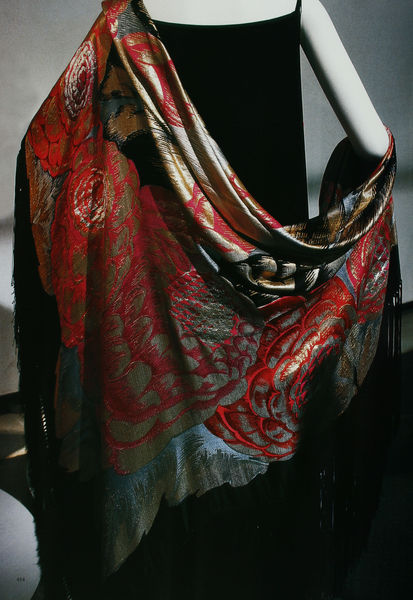
Titel: Schal
Standort: Kyoto (Japan)
Institution: Kyoto Costume Institute
Schlagwörter: blau, schatten, umhang, blumen, elegant, kleid, licht, rücken, schwarz, türkis, dame, rosen, rot, schal, tuch, mode, muster, ornament, wand, arme, falten, silber, fransen, gold, reich, stickerei, stoff, rosa, seide, modell, abstrakt, glanz, floral, verzierung, glänzend, faltenwurf, model, stola, oberarm, foto, fotografie, photographie, pink, puppe, photo, farbfoto, schultertuch, gewebe, gülden, textil, träger, kostbar, umgeworfen, kyoto, umhängetuch